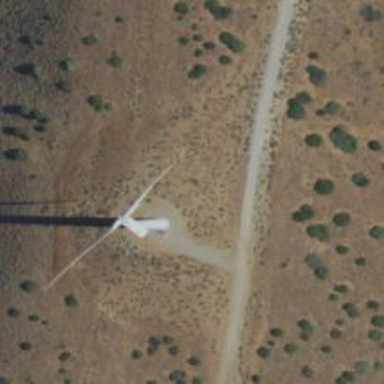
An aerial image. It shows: Wind generator with horizontal axis. The generator is wind turbine.